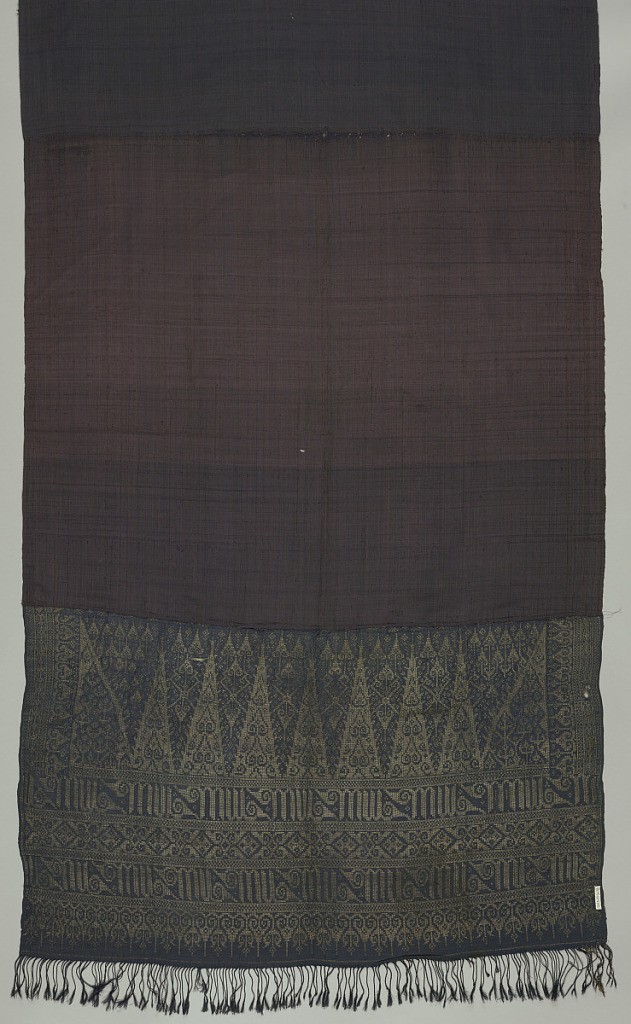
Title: Textile
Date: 19th century
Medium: silk, metallic threads Technique: plain weave with discontinuous supplementary weft patterning (brocaded)
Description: Long panel, possibly a breast cloth (kemben), made of two wide borders, showing rows of rich gold brocading. Border shows "tumpal" motif (row of isosceles triangles) plus stylized floral and vegetable design. Ground woven in dark blue silk, with occasional red silk thread.